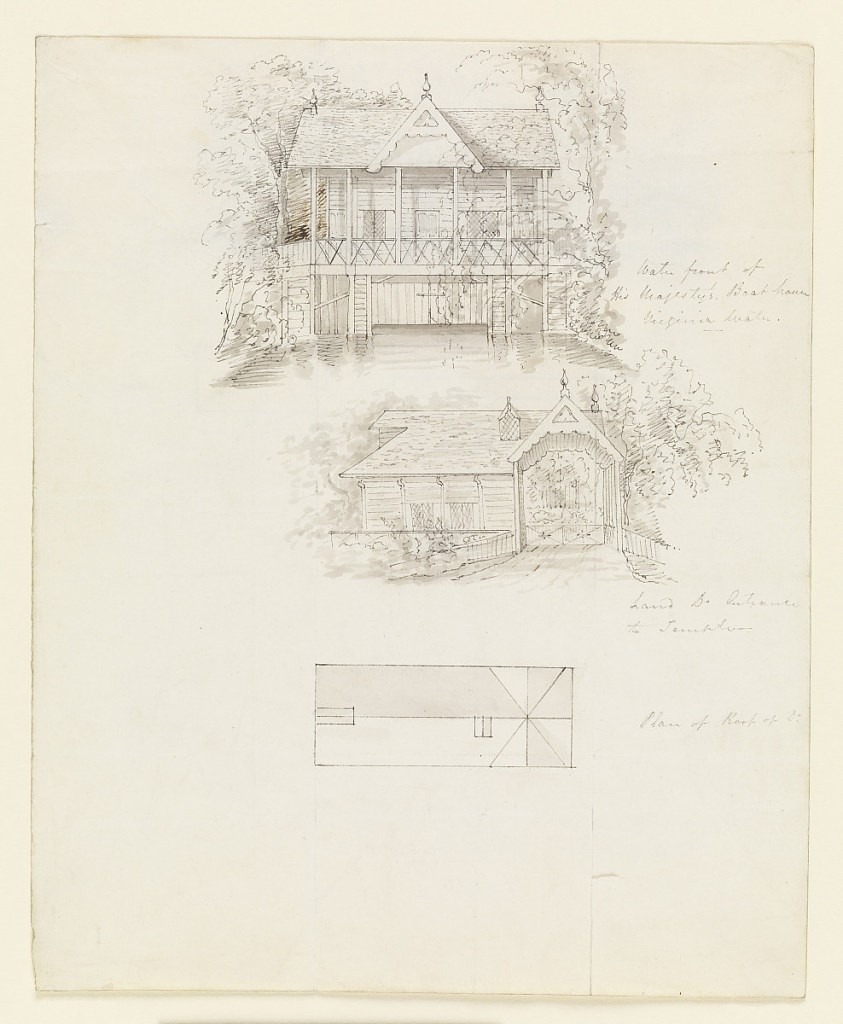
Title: Boat House, Virginia Water; Verso: Scullery, Virginia Water
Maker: Sir Jeffry Wyatville, English, 1766 – 1840
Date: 1825
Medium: Pen and black and brown ink, brush and gray wash on off-white wove paper
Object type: Drawing
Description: Vertical rectangle. A view of the boat house from the water; a view of the entrance by land, and a roof plan. Verso: a view of the scullery from the water and a roof plan of the scullery.